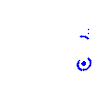
Particle: electron